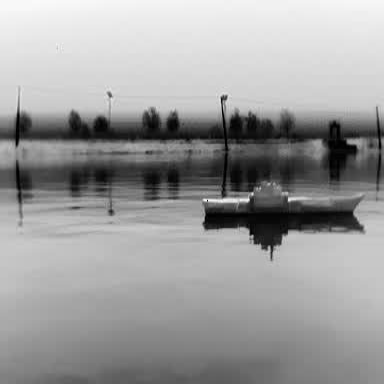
There is a warship in the infrared image.